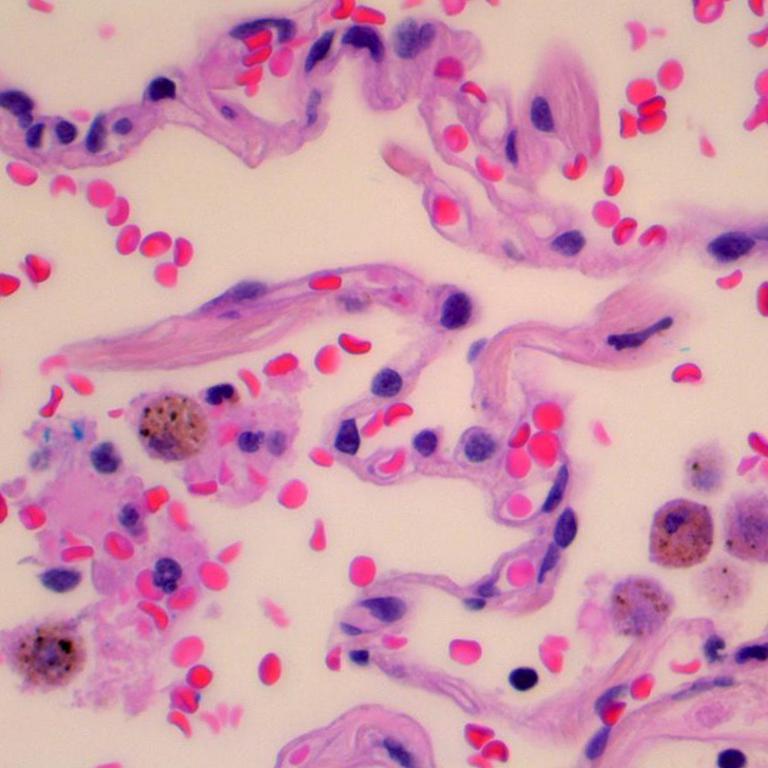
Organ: lung
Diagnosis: benign